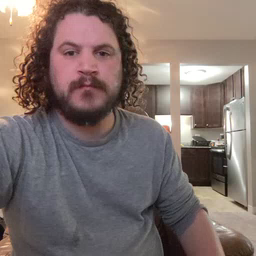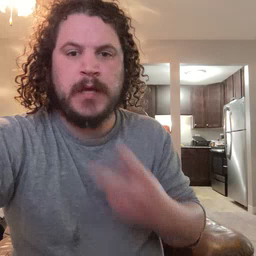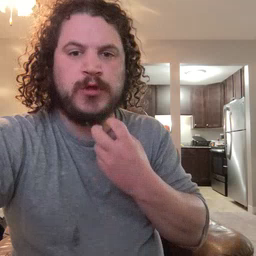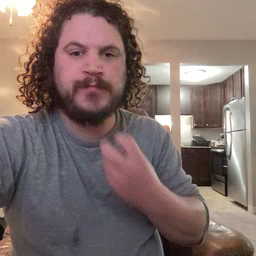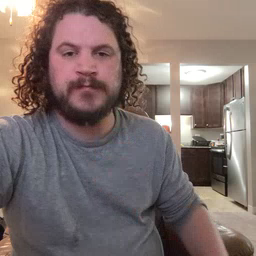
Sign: underwear